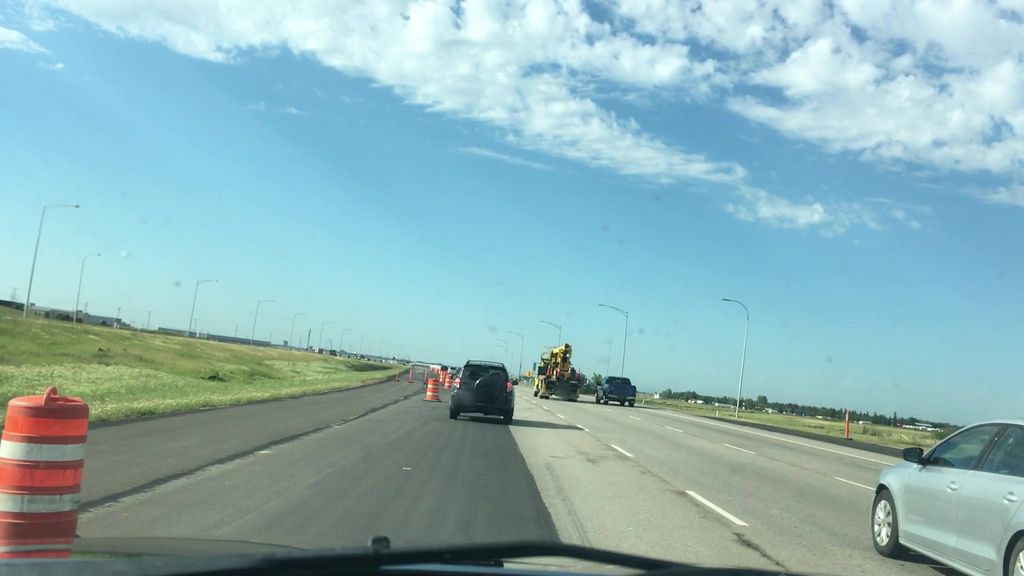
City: edmonton